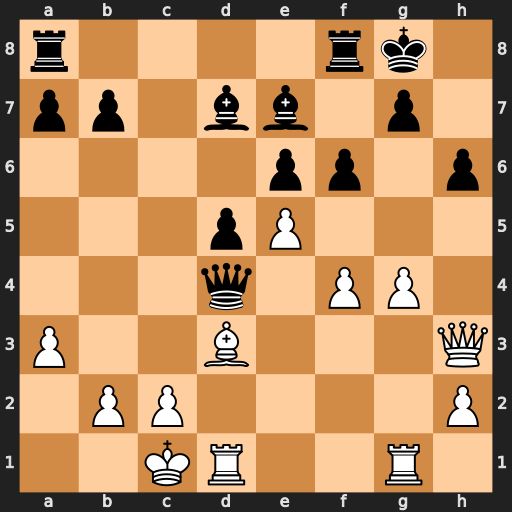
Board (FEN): r4rk1/pp1bb1p1/4pp1p/3pP3/3q1PP1/P2B3Q/1PP4P/2KR2R1
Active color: w
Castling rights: -
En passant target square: -
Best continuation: Bh7+ Kxh7 Rxd4